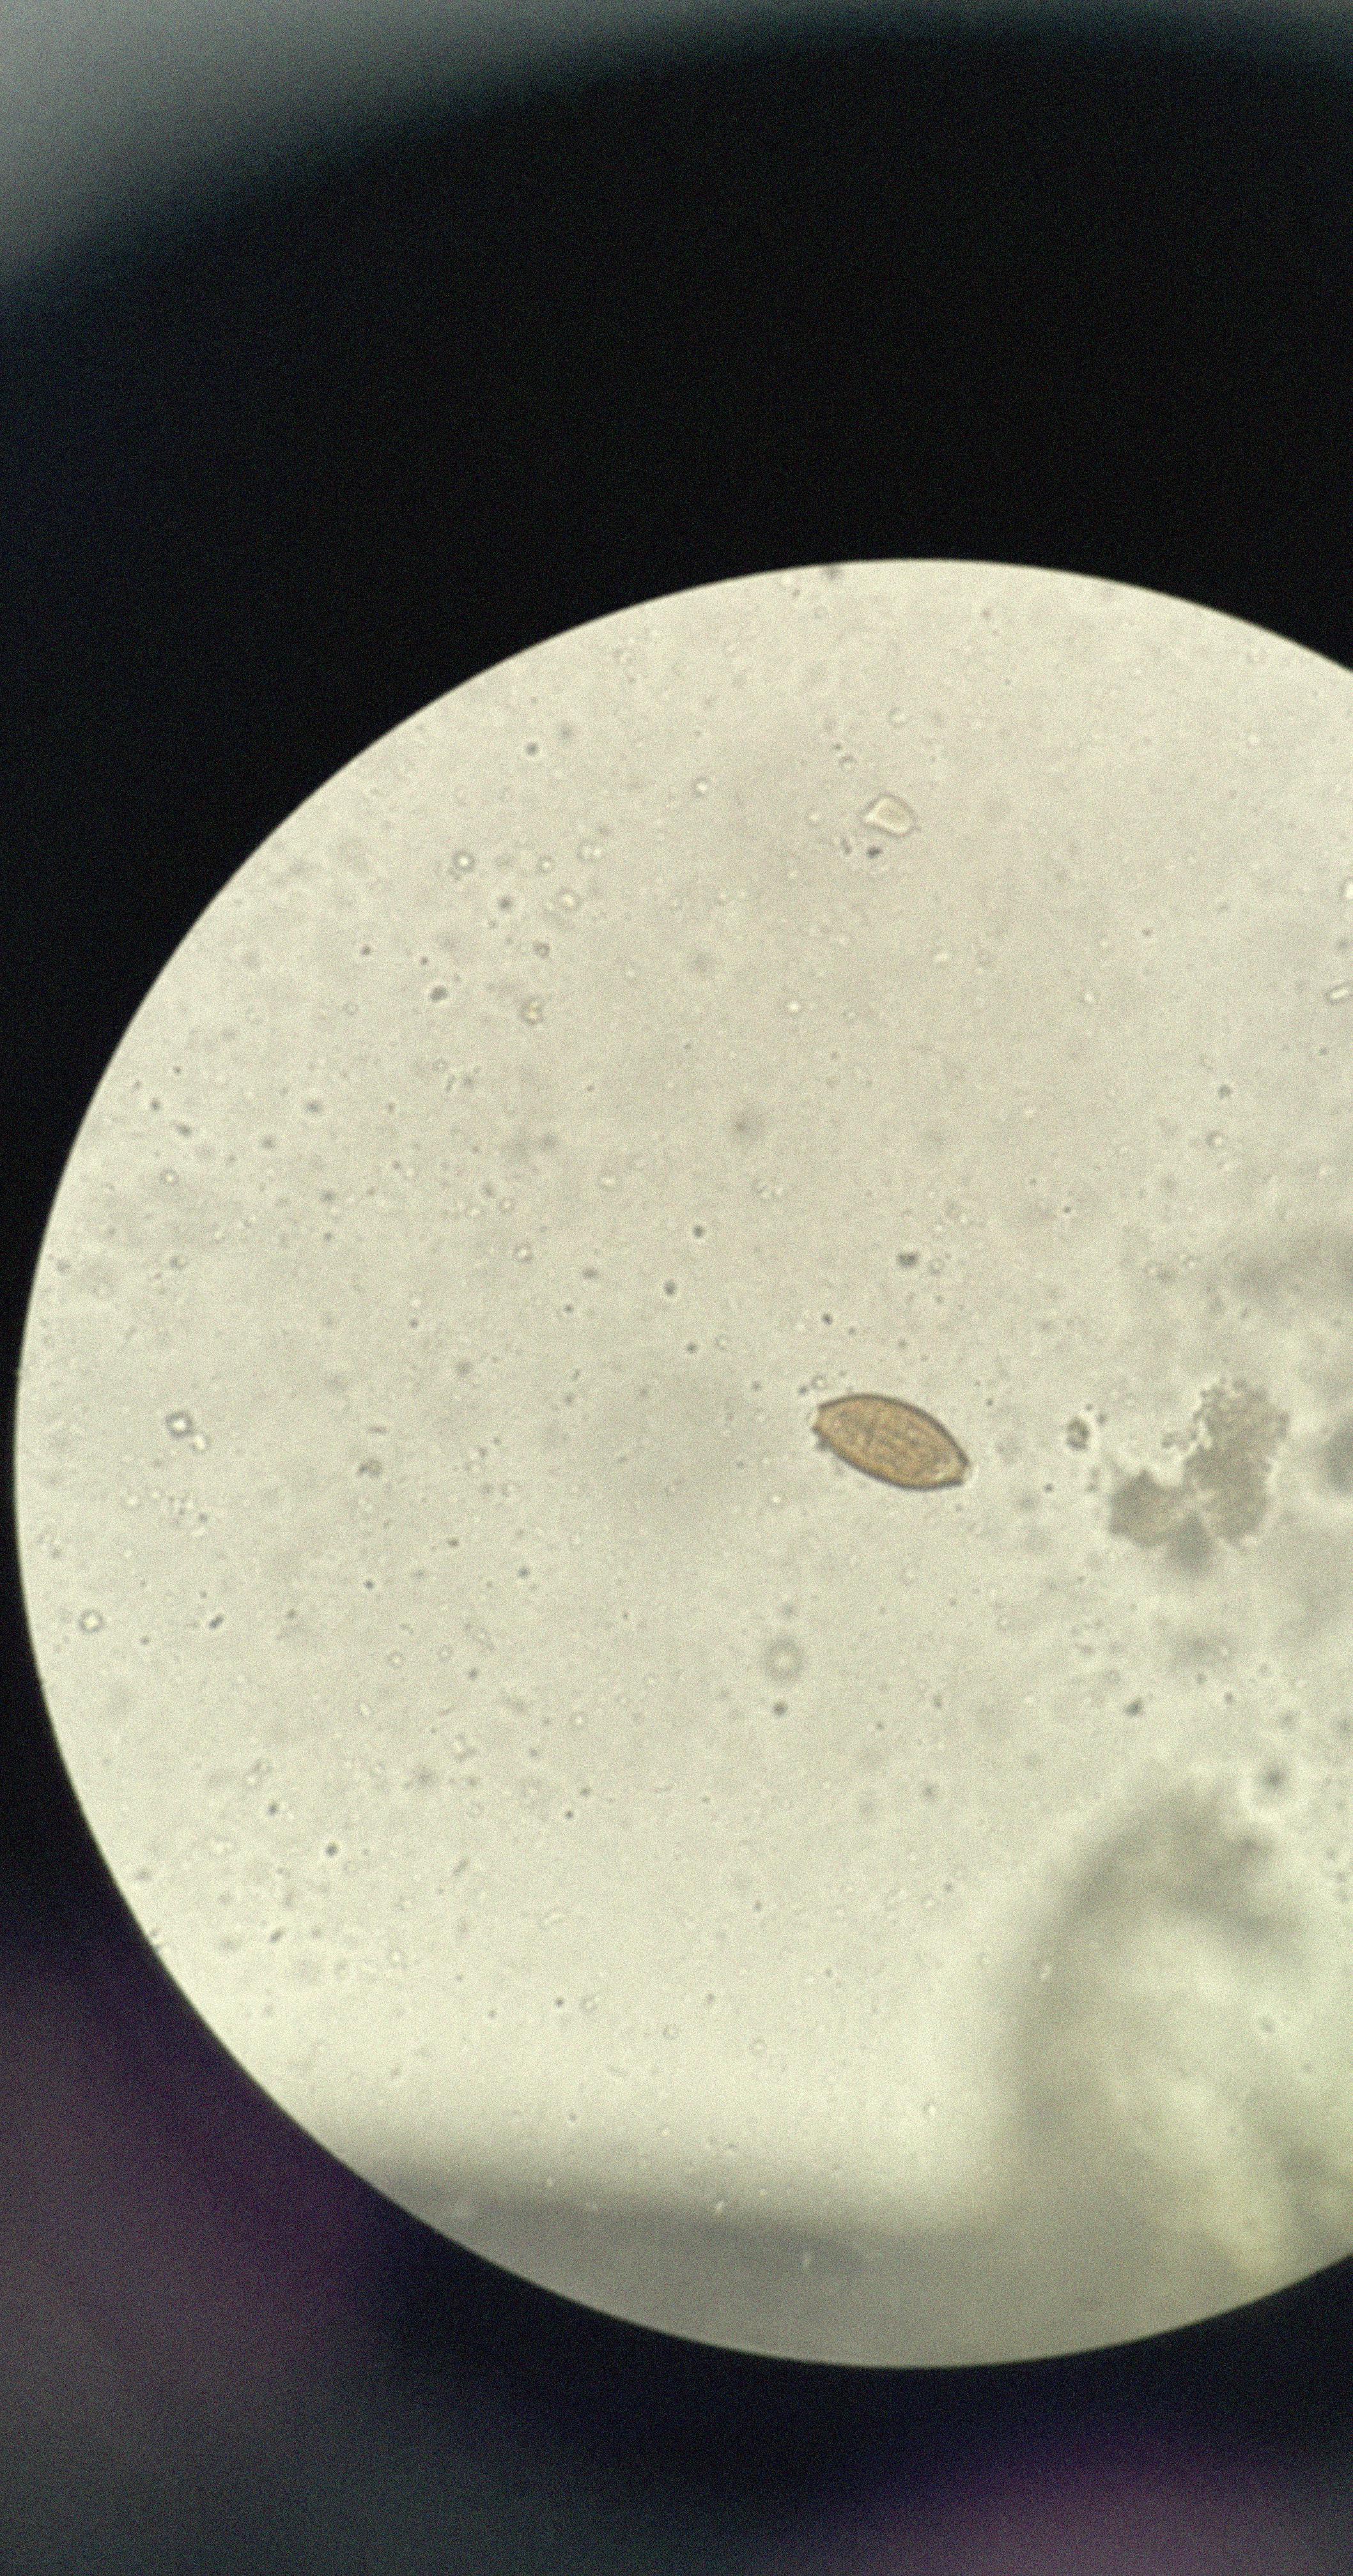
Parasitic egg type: Trichuris trichiura